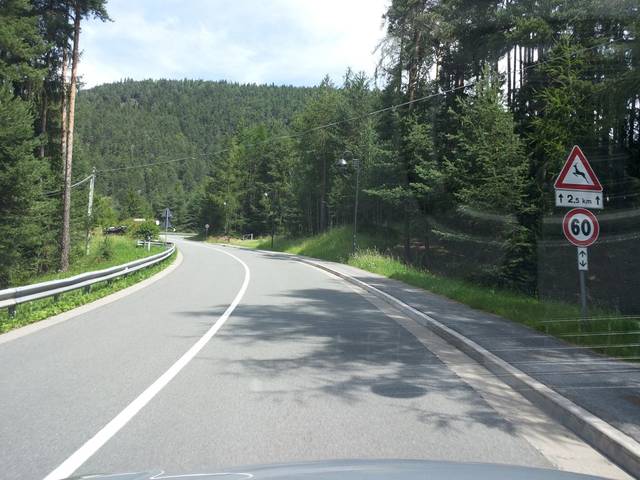
Region: Italy
Coordinates: 46.58, 11.602